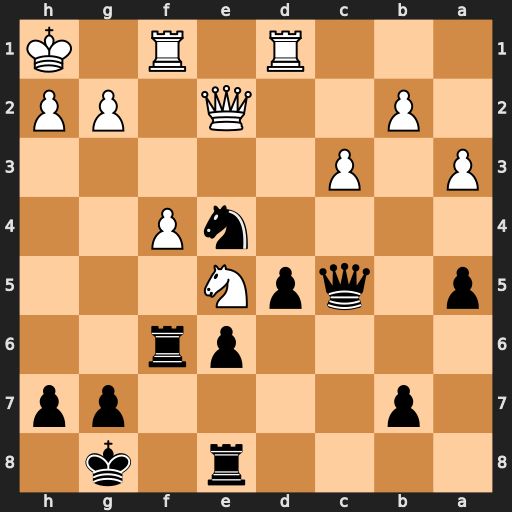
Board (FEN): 4r1k1/1p4pp/4pr2/p1qpN3/4nP2/P1P5/1P2Q1PP/3R1R1K
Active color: b
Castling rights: -
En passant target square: -
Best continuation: Ng3+ hxg3 Rh6+ Qh5 Rxh5#